Question: What is the value of this measurement?
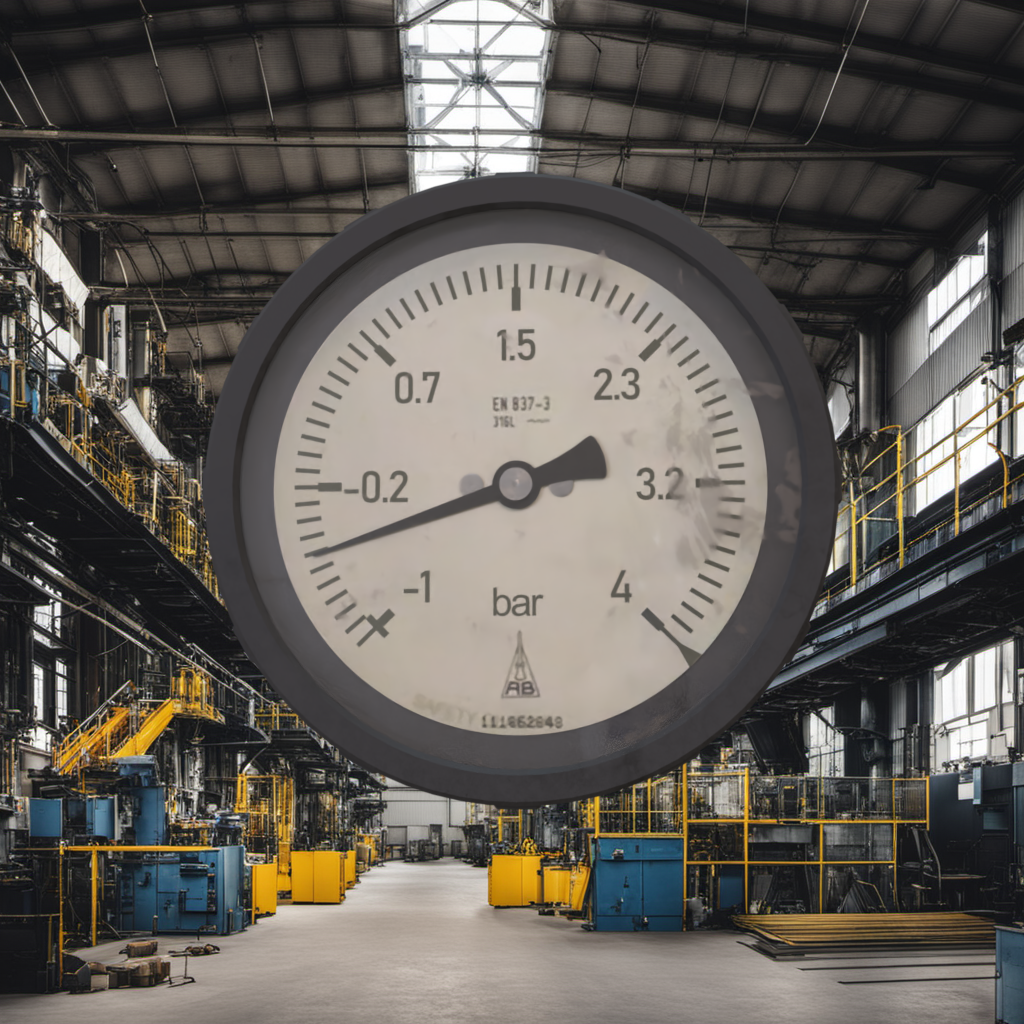
Answer: The result is -0.56
Question: What is the value range of the measurement in the image?
Answer: The range is from -1 to 4
Question: What is the minimum and maximum reading range of this measurement?
Answer: The minimum value is -1 and the maximum value is 4